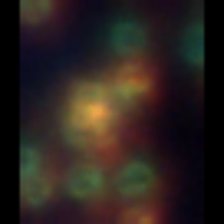
Taxon: Phaeocystis
Group: Other